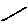
Label: line